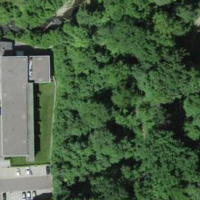
EUNIS habitat code: 41
Species observed at this site:
Apis mellifera
Stictoleptura rubra